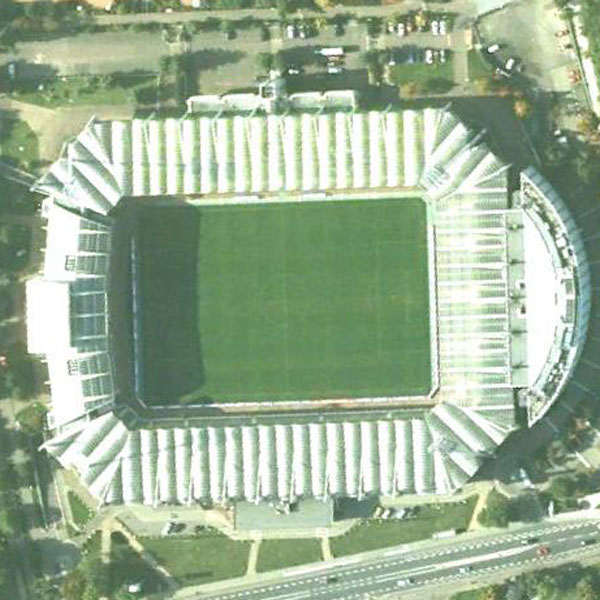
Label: Stadium